一年级 · 组合几何学
(3 分) 画一画, 使两行水果的个数一样多。

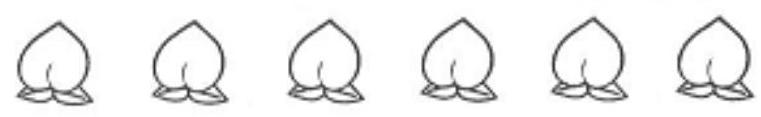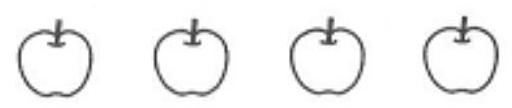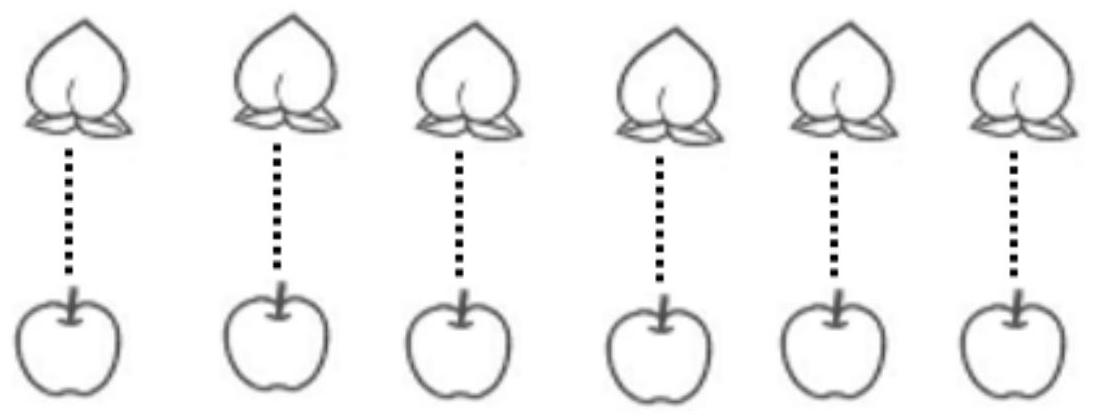
答案: 解：如图所示：